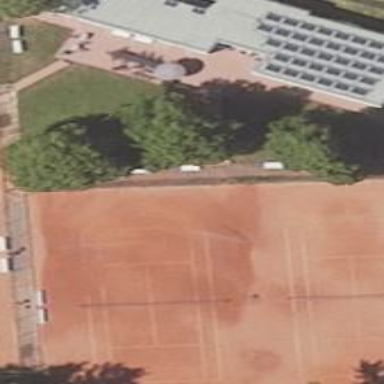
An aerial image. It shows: Sandy tennis court.